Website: apple
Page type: address-validator
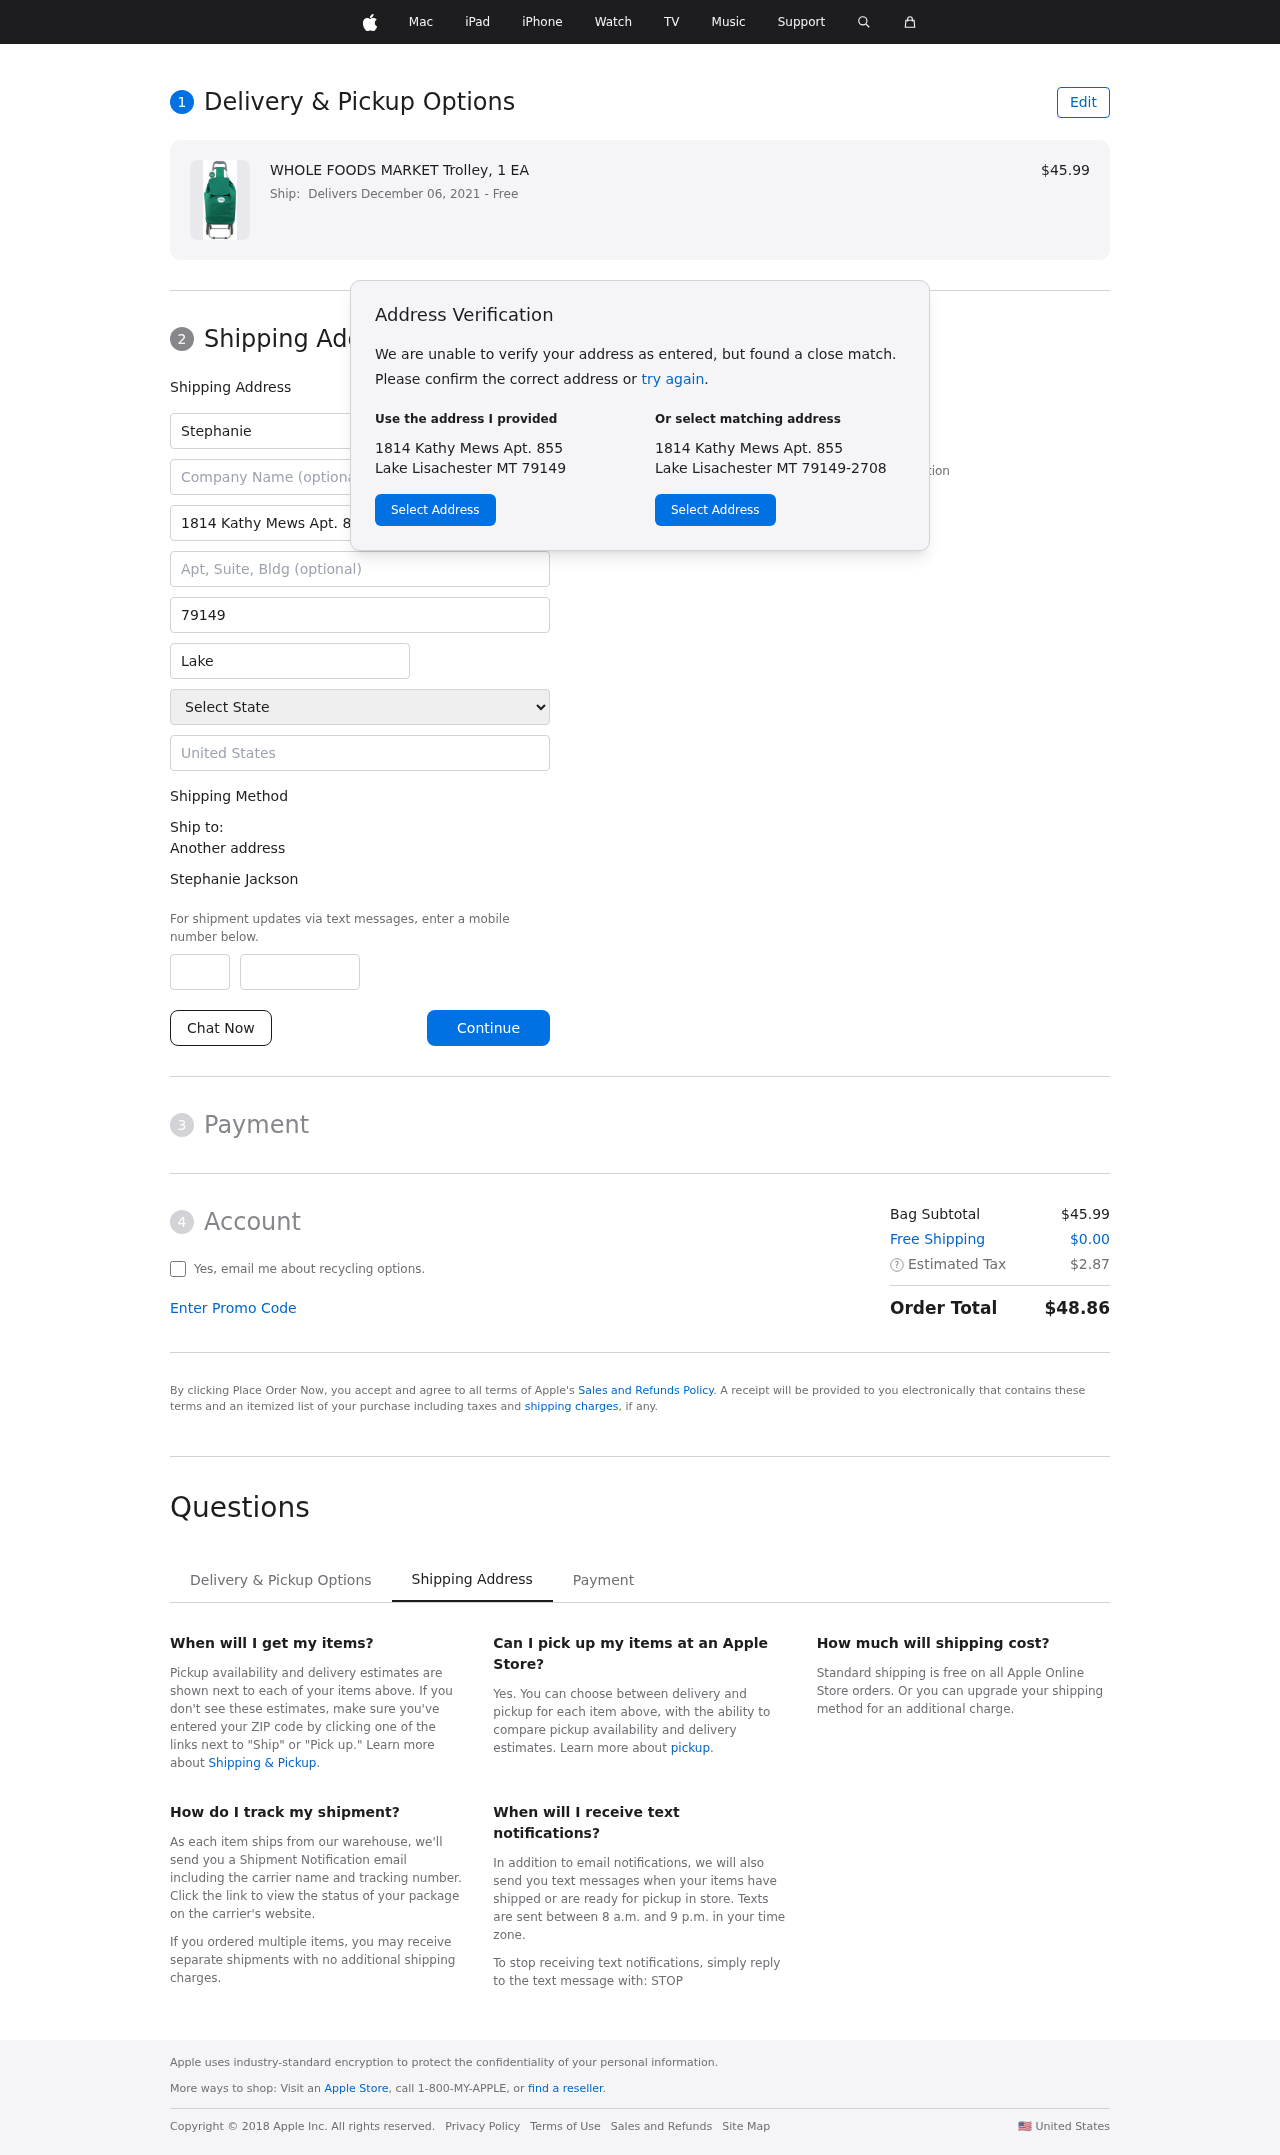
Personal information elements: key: PII_CITY
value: Lake Lisachester
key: PII_COUNTRY
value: United States
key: PII_FIRSTNAME
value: Stephanie
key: PII_FULLNAME
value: Stephanie Jackson
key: PII_LASTNAME
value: Jackson
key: PII_PHONE_AREA
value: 968
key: PII_PHONE_SUFFIX
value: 7238
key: PII_POSTCODE
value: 79149
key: PII_STATE
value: Montana
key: PII_STREET
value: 1814 Kathy Mews Apt. 855
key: PII_CITY_STATE_ZIP
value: Lake Lisachester MT 79149
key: PII_STATE_ABBR
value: MT
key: PII_POSTCODE_FULL
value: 79149
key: PII_POSTCODE_NUMERIC
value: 79149
Product elements: key: PRODUCT1_NAME
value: WHOLE FOODS MARKET Trolley, 1 EA
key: PRODUCT1_PRICE
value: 45.99
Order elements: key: ORDER_DELIVERY_DATE
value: Delivers December 06, 2021
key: ORDER_SUBTOTAL
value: $45.99
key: ORDER_SHIPPING_COST
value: $0.00
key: ORDER_TAX
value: $2.87
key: ORDER_TOTAL
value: $48.86